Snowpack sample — Buffalo Mountain, Silverthorne, Colorado, USA (1/25/25, 10:11 AM MST)
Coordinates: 39.6222, -106.1139
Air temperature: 22 °F
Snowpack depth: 110 cm
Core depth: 40 cm
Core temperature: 46.4 °F
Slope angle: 12°, slope face: 102°
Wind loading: high
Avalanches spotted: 0
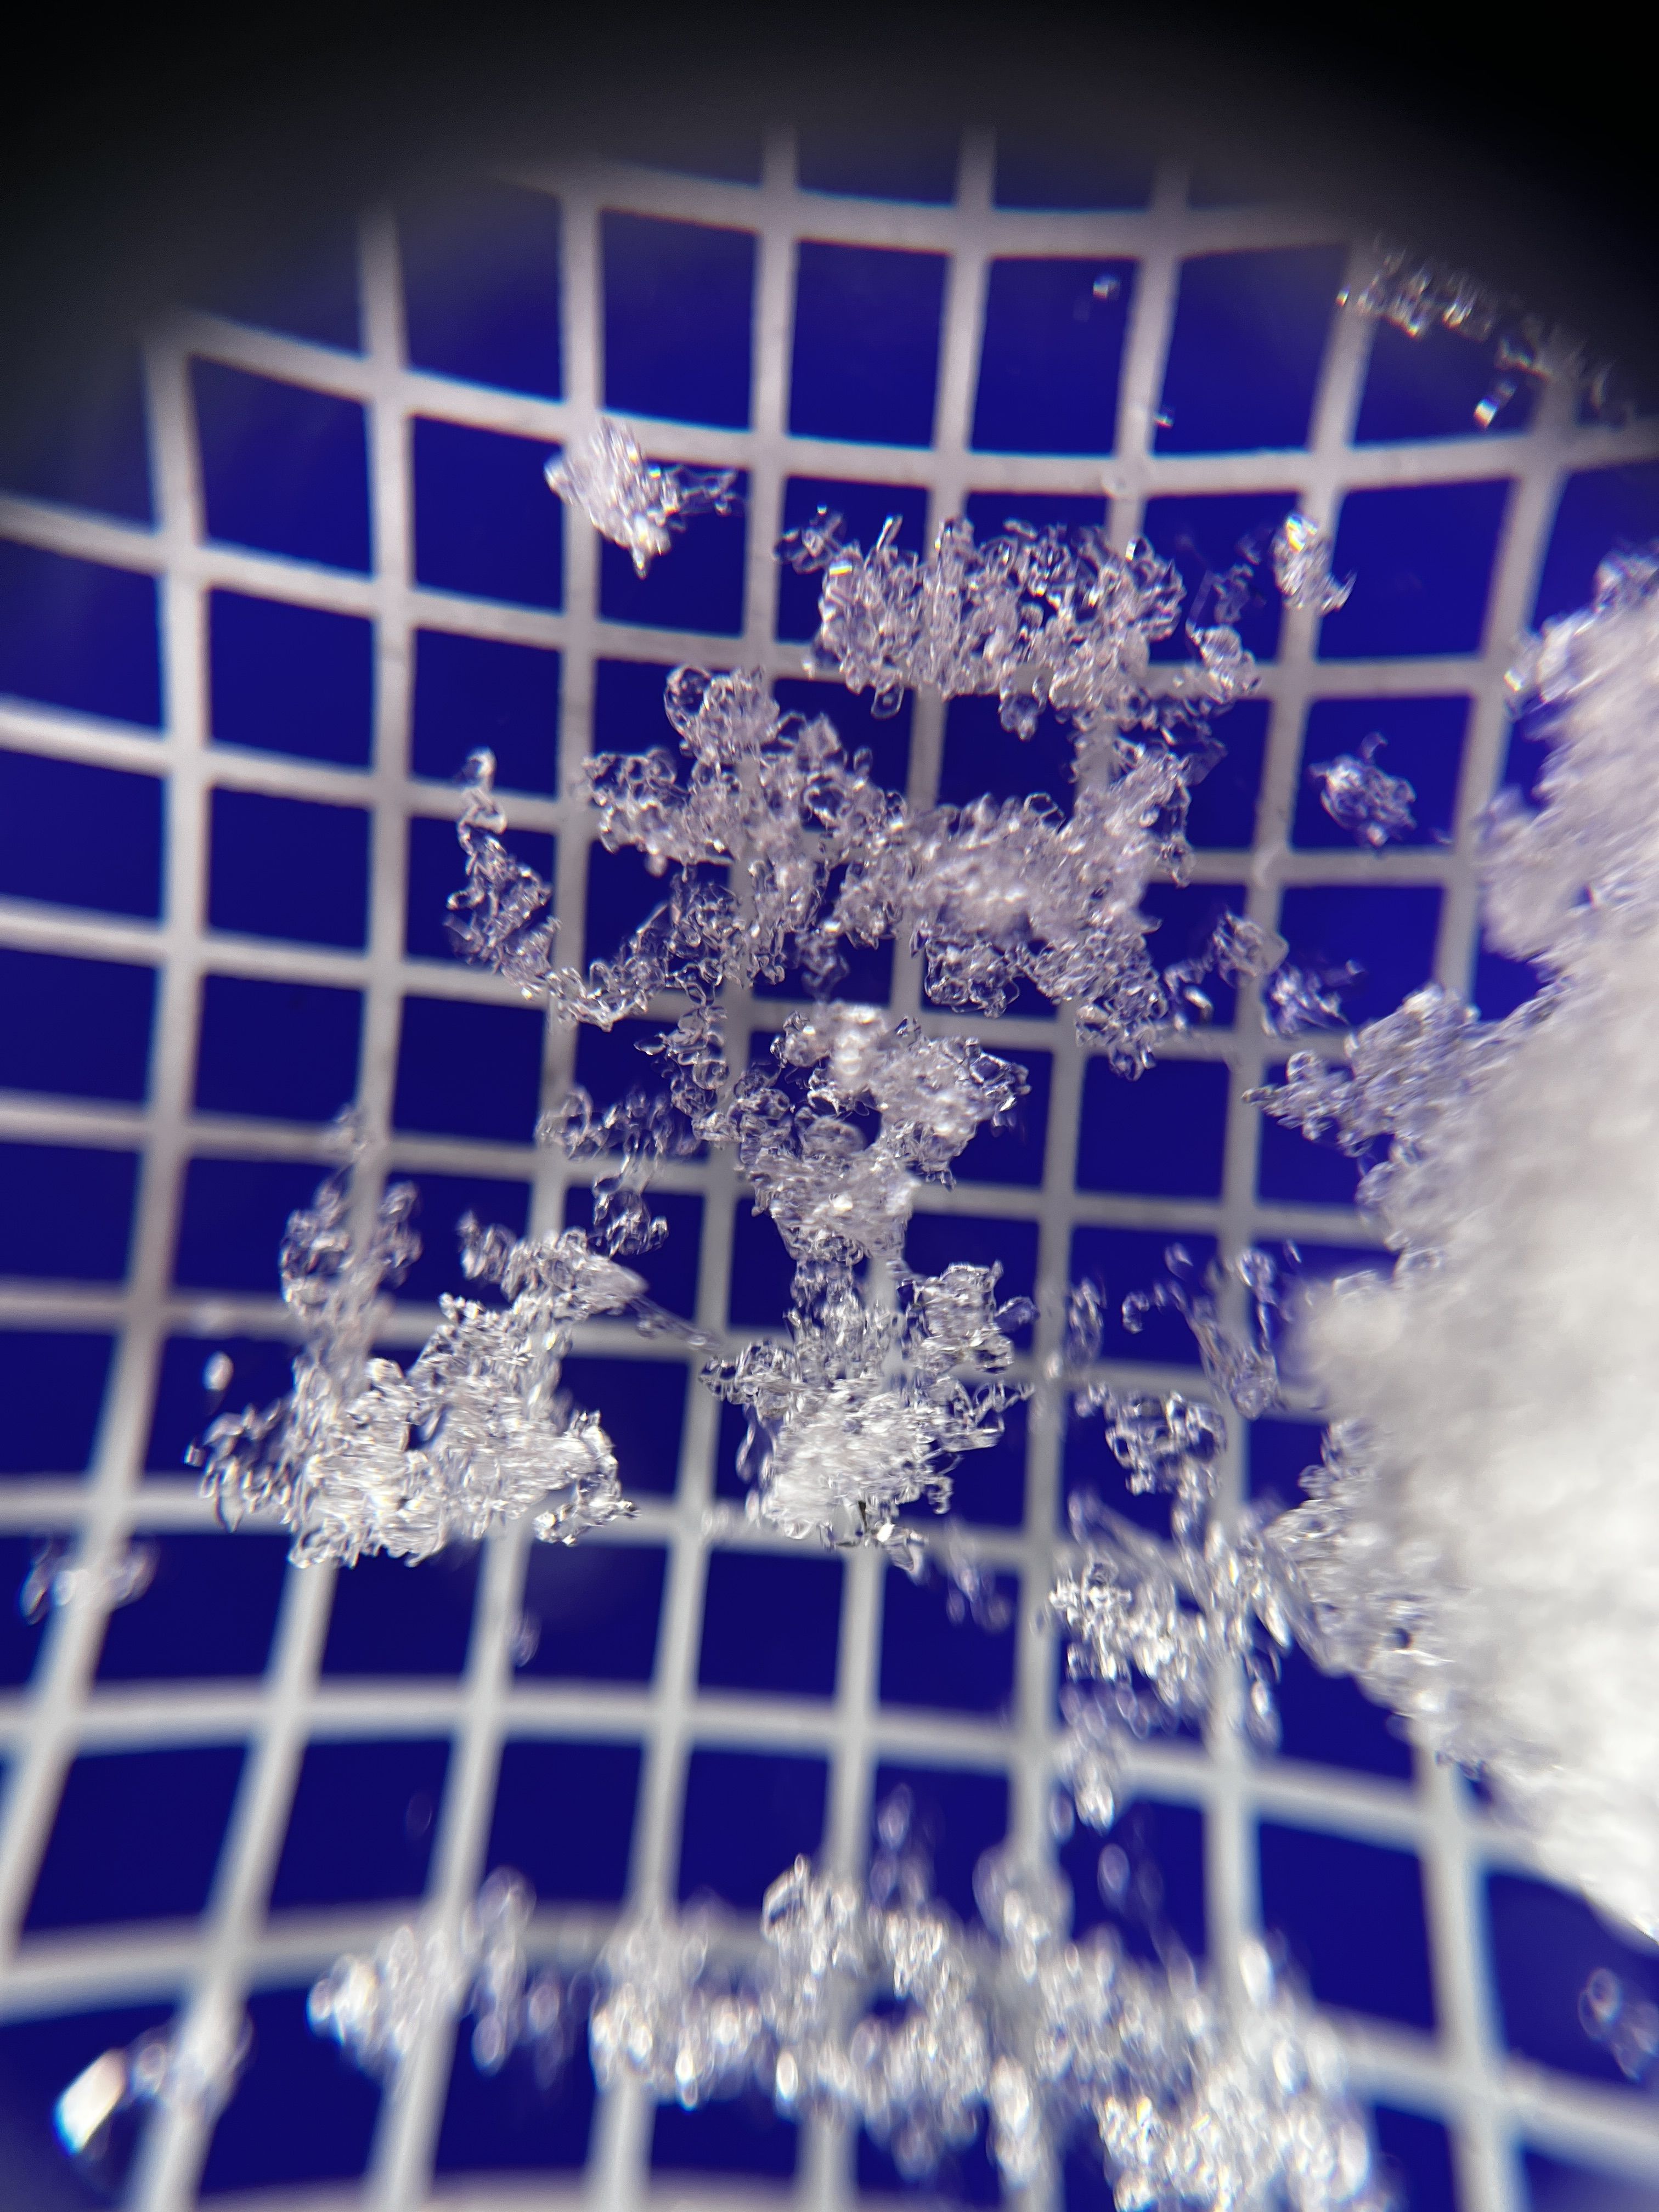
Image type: magnified_profile
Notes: No avalanches nearby, collected on the outskirts of a fire break 15 meters from the treeline, on way to Buffalo and Red Mountain